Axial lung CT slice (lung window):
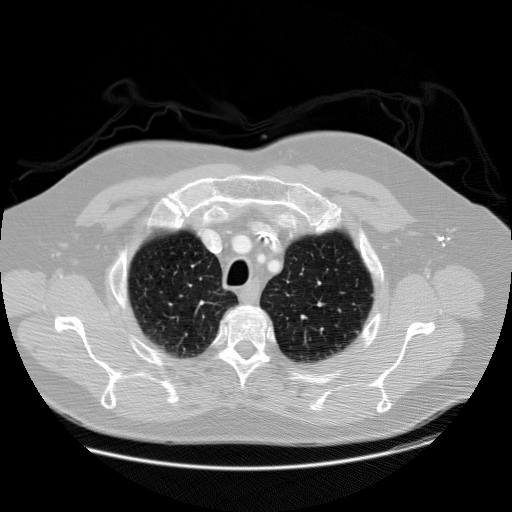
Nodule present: no